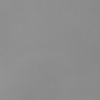
Label: dusty